Question: Android studio is crashing with lots uncaught exceptions all of a sudden. My Event Log is filled with hundreds of errors and I really have no idea what this is.
I tried ignoring it but my IDE is sluggish and is not working properly.
I tried restarting the application and opening some other project but it's not helping. Can somebody explain this issue?

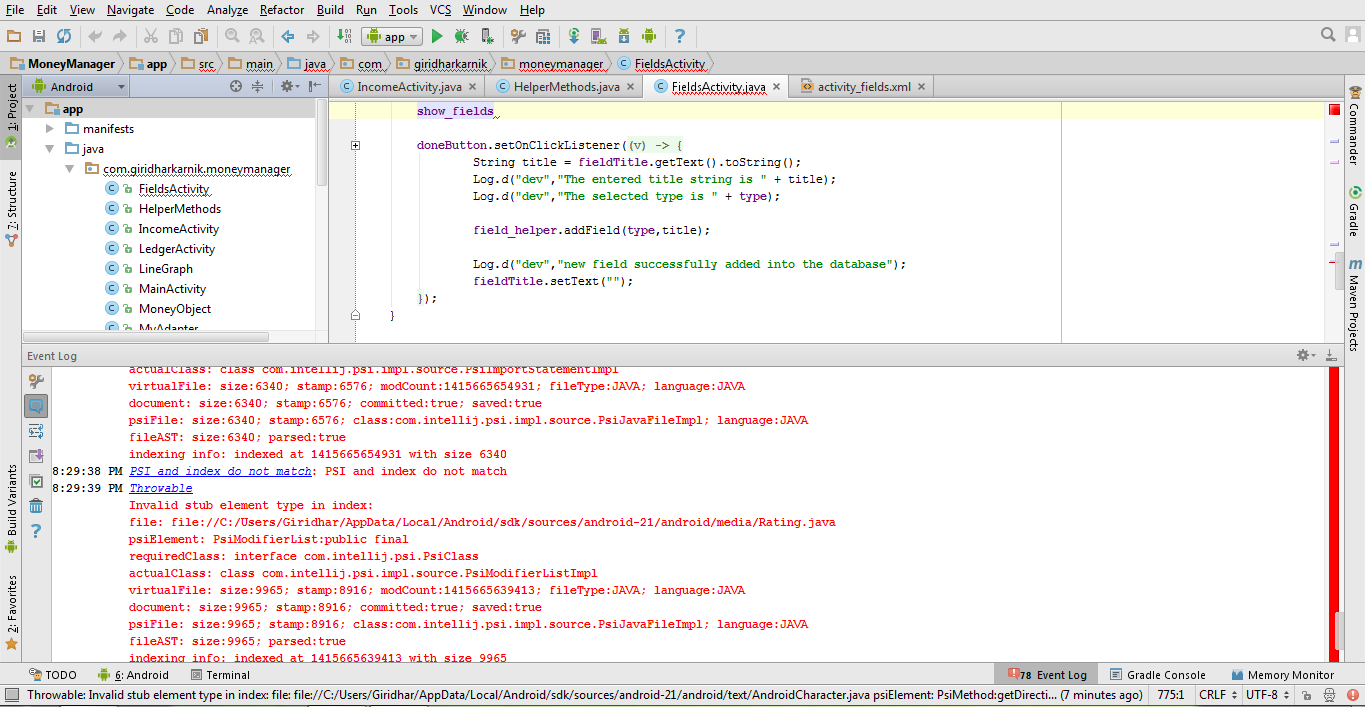
Answer: It looks like Android Studio's cache has become corrupted. Try the "Invalidate caches/restart" option in the File menu.